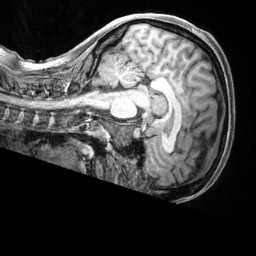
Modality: T1w
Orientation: sagittal
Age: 36
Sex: female
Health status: healthy
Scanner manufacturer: siemens
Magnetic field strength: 3 T
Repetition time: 2.4 s
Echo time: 0.00222 s